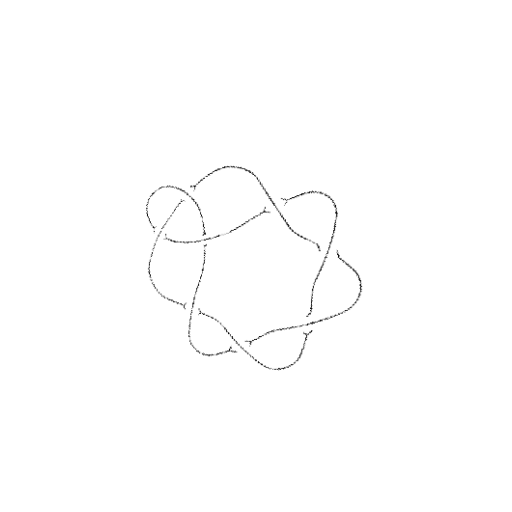
Crossing number: 8